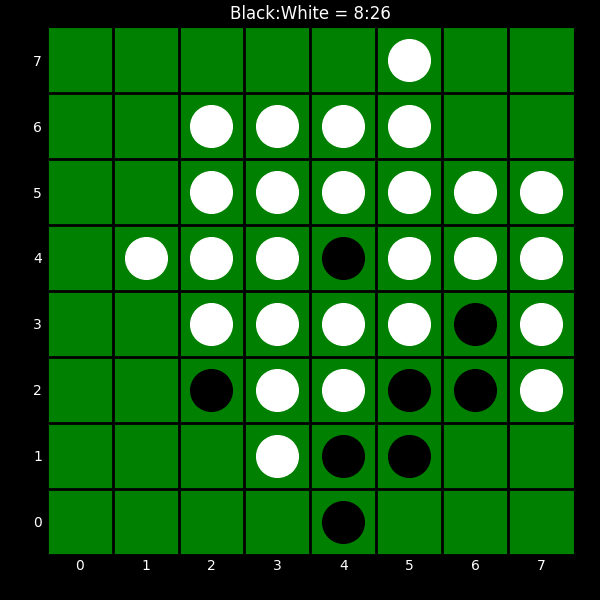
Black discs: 8
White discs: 26